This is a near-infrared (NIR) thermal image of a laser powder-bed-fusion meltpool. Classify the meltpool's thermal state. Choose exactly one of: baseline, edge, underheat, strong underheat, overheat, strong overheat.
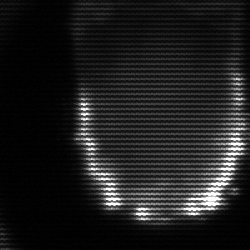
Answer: baseline